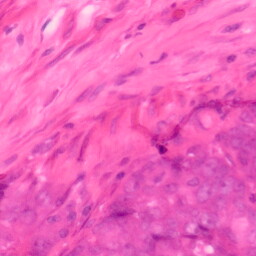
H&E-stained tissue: Colon